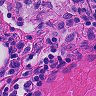
Metastatic tissue present: no